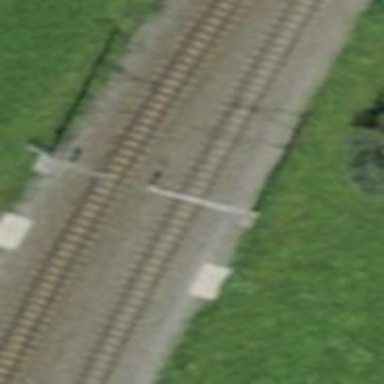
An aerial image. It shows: Railway signal.